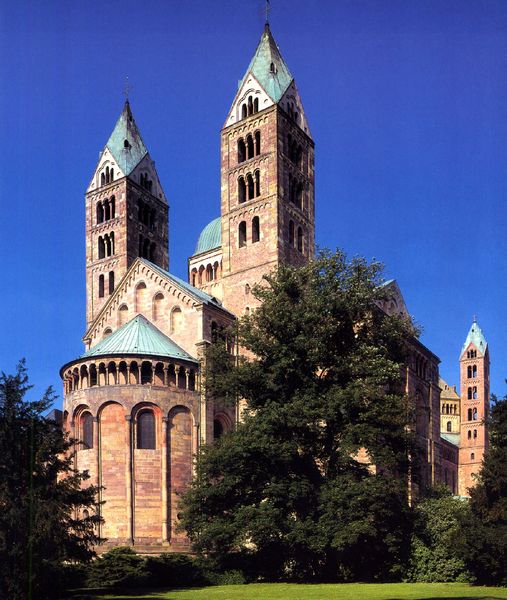
Titel: Dom St. Maria und St. Stephan
Standort: Speyer, Dom (EU - D - RP)
Schlagwörter: baum, fenster, säulen, dach, kirche, turm, bogen, kuppel, foto, türme, dom, kupfer, helm, münster, arkaden, kathedrale, apsis, romanik, romanisch, kiche, turmhelm, rautenhelm